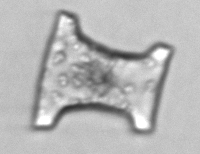
Label: Eucampia